Question: I have a custom Tab Indicator to make my tabs. However, I want to remove the bottom border below the tab. Both the single black line, and the greyscale shadow. I'm not even sure what is generating the greyscale fade. It's possibly TabWidget, FrameLayout, or the children's LinearLayout.

For reference, I've tried setStripEnabled(false);
Another potential difficulty is that I'm creating the TabHost & TabWidget programmatically rather than using a layout file.
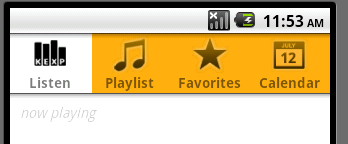
Answer: When I use tabs, I normally just hide the tabwidget tag by setting android visibility as gone.
And add buttons to act as the tab buttons like
'''
<?xml version="1.0" encoding="utf-8"?>
<TabHost xmlns:android="http://schemas.android.com/apk/res/android"
android:id="@android:id/tabhost" android:layout_width="fill_parent"
android:layout_height="fill_parent">
<LinearLayout android:orientation="vertical" android:layout_width="fill_parent"
android:layout_height="fill_parent">
<FrameLayout android:id="@android:id/tabcontent"
android:layout_width="fill_parent" android:layout_height="0dip"
android:layout_weight="1.0"/>
<FrameLayout android:layout_width="fill_parent"
android:layout_height="wrap_content">
<TabWidget android:id="@android:id/tabs" android:layout_width="fill_parent"
android:layout_height="wrap_content"
android:visibility="gone"/>
<LinearLayout android:layout_width="fill_parent"
android:layout_height="64dip">
<Button android:layout_height="fill_parent" android:layout_width="0dip"
android:layout_weight="1.0"
android:background="@drawable/ic_tab_artists"
android:id="@+id/artist_id" android:onClick="tabHandler"/>
<Button android:layout_height="fill_parent" android:layout_width="0dip"
android:layout_weight="1.0"
android:background="@drawable/ic_tab_artists"
android:id="@+id/album_id" android:onClick="tabHandler"/>
<Button android:layout_height="fill_parent" android:layout_width="0dip"
android:layout_weight="1.0"
android:background="@drawable/ic_tab_artists"
android:id="@+id/song_id" android:onClick="tabHandler"/>
</LinearLayout>
</FrameLayout>
</LinearLayout>
</TabHost>
'''
and I add a button click handler
'''
public void tabHandler(View target){
artistButton.setSelected(false);
albumButton.setSelected(false);
songButton.setSelected(false);
if(target.getId() == R.id.artist_id){
tabHost.setCurrentTab(0);
artistButton.setSelected(true);
} else if(target.getId() == R.id.album_id){
tabHost.setCurrentTab(1);
albumButton.setSelected(true);
} else if(target.getId() == R.id.song_id){
tabHost.setCurrentTab(2);
songButton.setSelected(true);
}
}
'''
This should remove all the lines and grayscale.